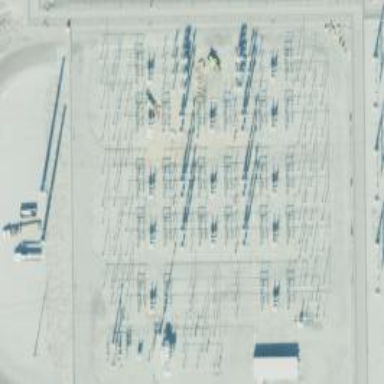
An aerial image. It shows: Switch used for power control.